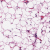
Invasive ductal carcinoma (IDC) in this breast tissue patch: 0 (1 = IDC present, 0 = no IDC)